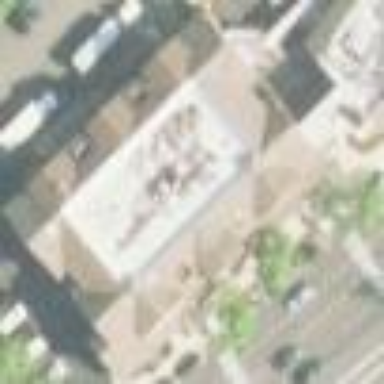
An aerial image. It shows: Part of building.